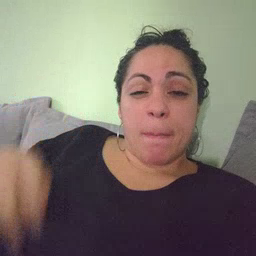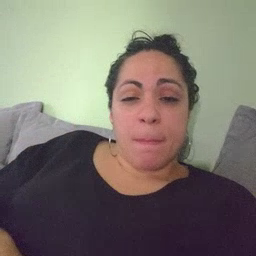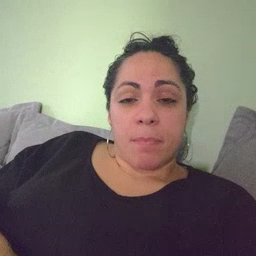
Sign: jump